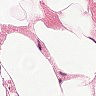
Metastatic tissue present: no